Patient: sex M, age 64
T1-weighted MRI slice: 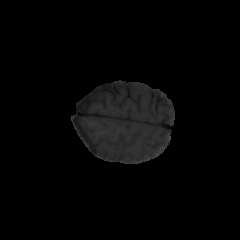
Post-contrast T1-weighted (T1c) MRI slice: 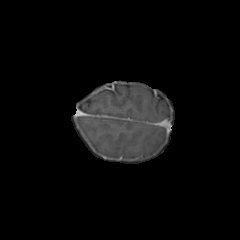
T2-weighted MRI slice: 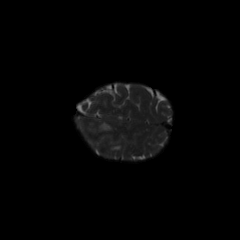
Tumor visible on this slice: yes
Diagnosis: Astrocytoma, IDH-mutant
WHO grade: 3